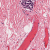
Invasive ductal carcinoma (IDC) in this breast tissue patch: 0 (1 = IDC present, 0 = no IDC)